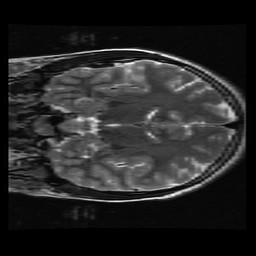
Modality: T2w
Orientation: coronal
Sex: female
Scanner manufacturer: ge
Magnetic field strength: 3 T
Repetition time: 5 s
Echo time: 0.1015 s